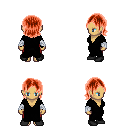
a pixel art fantasy rpg character, female body template, human, tanned skin, black robe, red pants, red long bangs hairstyle, white cloth bandages, black shoes, four views (front, back, left, right), 2x2 character sprite sheet, small pixel art, hard edges, no anti-aliasing